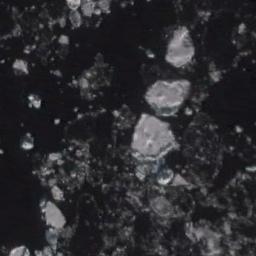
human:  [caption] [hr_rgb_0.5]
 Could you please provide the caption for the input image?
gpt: The sea ice in the middle is larger .

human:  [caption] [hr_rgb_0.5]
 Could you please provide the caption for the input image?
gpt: Some pieces of sea ice of different sizes float in the deep blue sea .

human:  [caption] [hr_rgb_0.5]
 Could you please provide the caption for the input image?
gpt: There are many ice on the black sea .

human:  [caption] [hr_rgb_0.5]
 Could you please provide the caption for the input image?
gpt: Three large pieces of ice and many small pieces of ice around it float on the deep blue sea .

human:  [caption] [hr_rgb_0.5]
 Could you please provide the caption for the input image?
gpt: There are some pieces of sea ice .